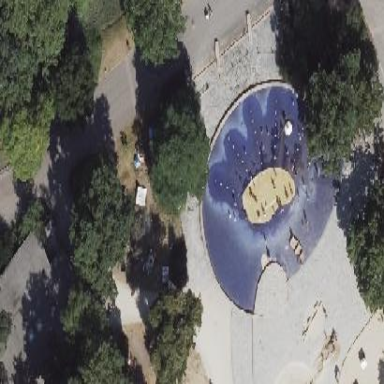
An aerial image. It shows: Recreation ground with splash pad playground featuring Wasser theme. The playground surface is made of rubbercrumb.